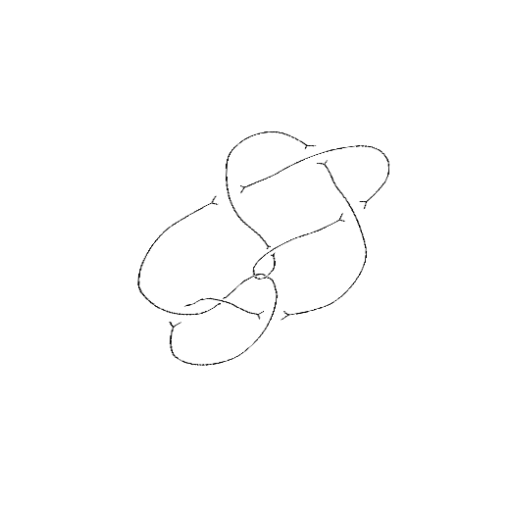
Crossing number: 9